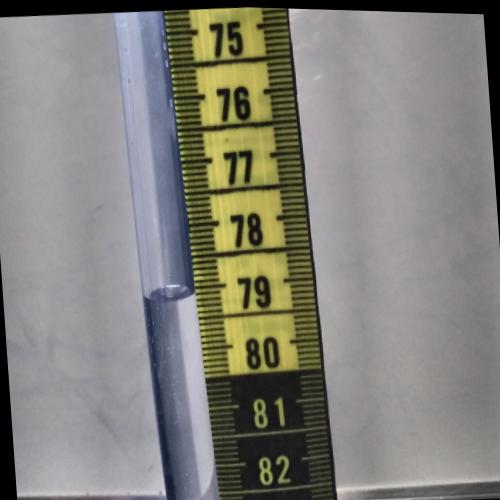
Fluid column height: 79.1 cm